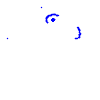
Particle: proton